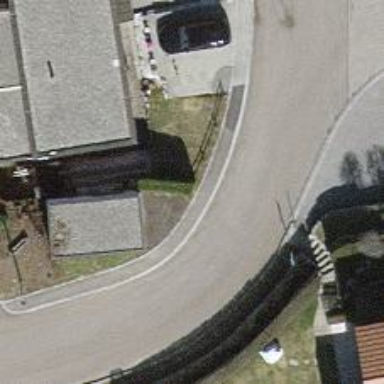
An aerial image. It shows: Hedge barrier.